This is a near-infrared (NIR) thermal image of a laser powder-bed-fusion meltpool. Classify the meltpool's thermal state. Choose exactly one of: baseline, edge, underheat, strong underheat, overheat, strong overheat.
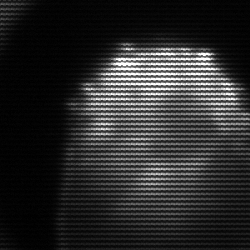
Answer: strong underheat